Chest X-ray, PA view. Patient: 65 years old, sex M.
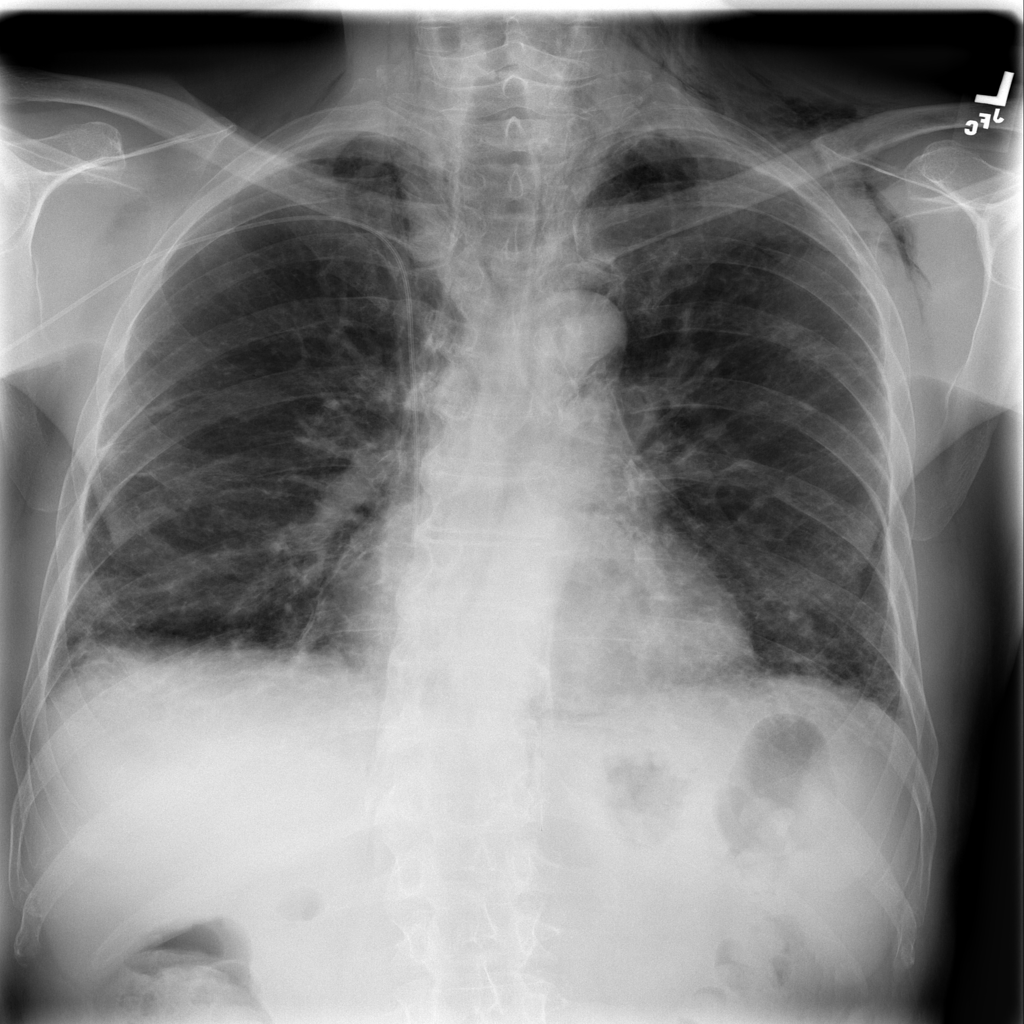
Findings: Fibrosis